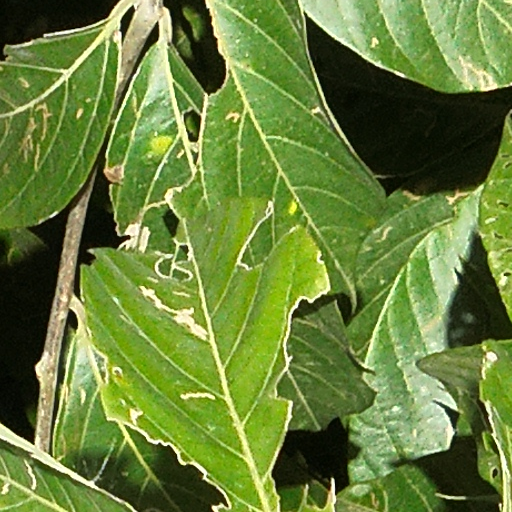
Species: Cordia alliodora
GBIF accepted scientific name: Cordia alliodora
Crown area (m\u00b2): 55.571